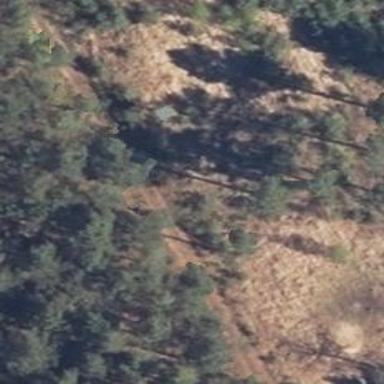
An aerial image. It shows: Hunting stand.